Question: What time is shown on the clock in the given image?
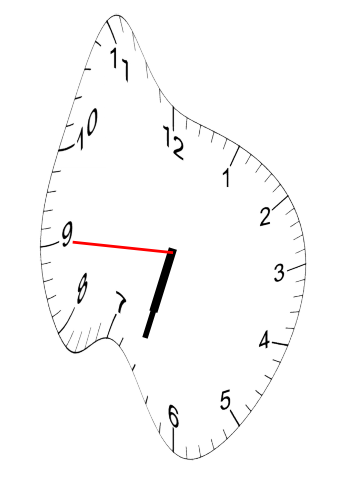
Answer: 06:32:45